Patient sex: M
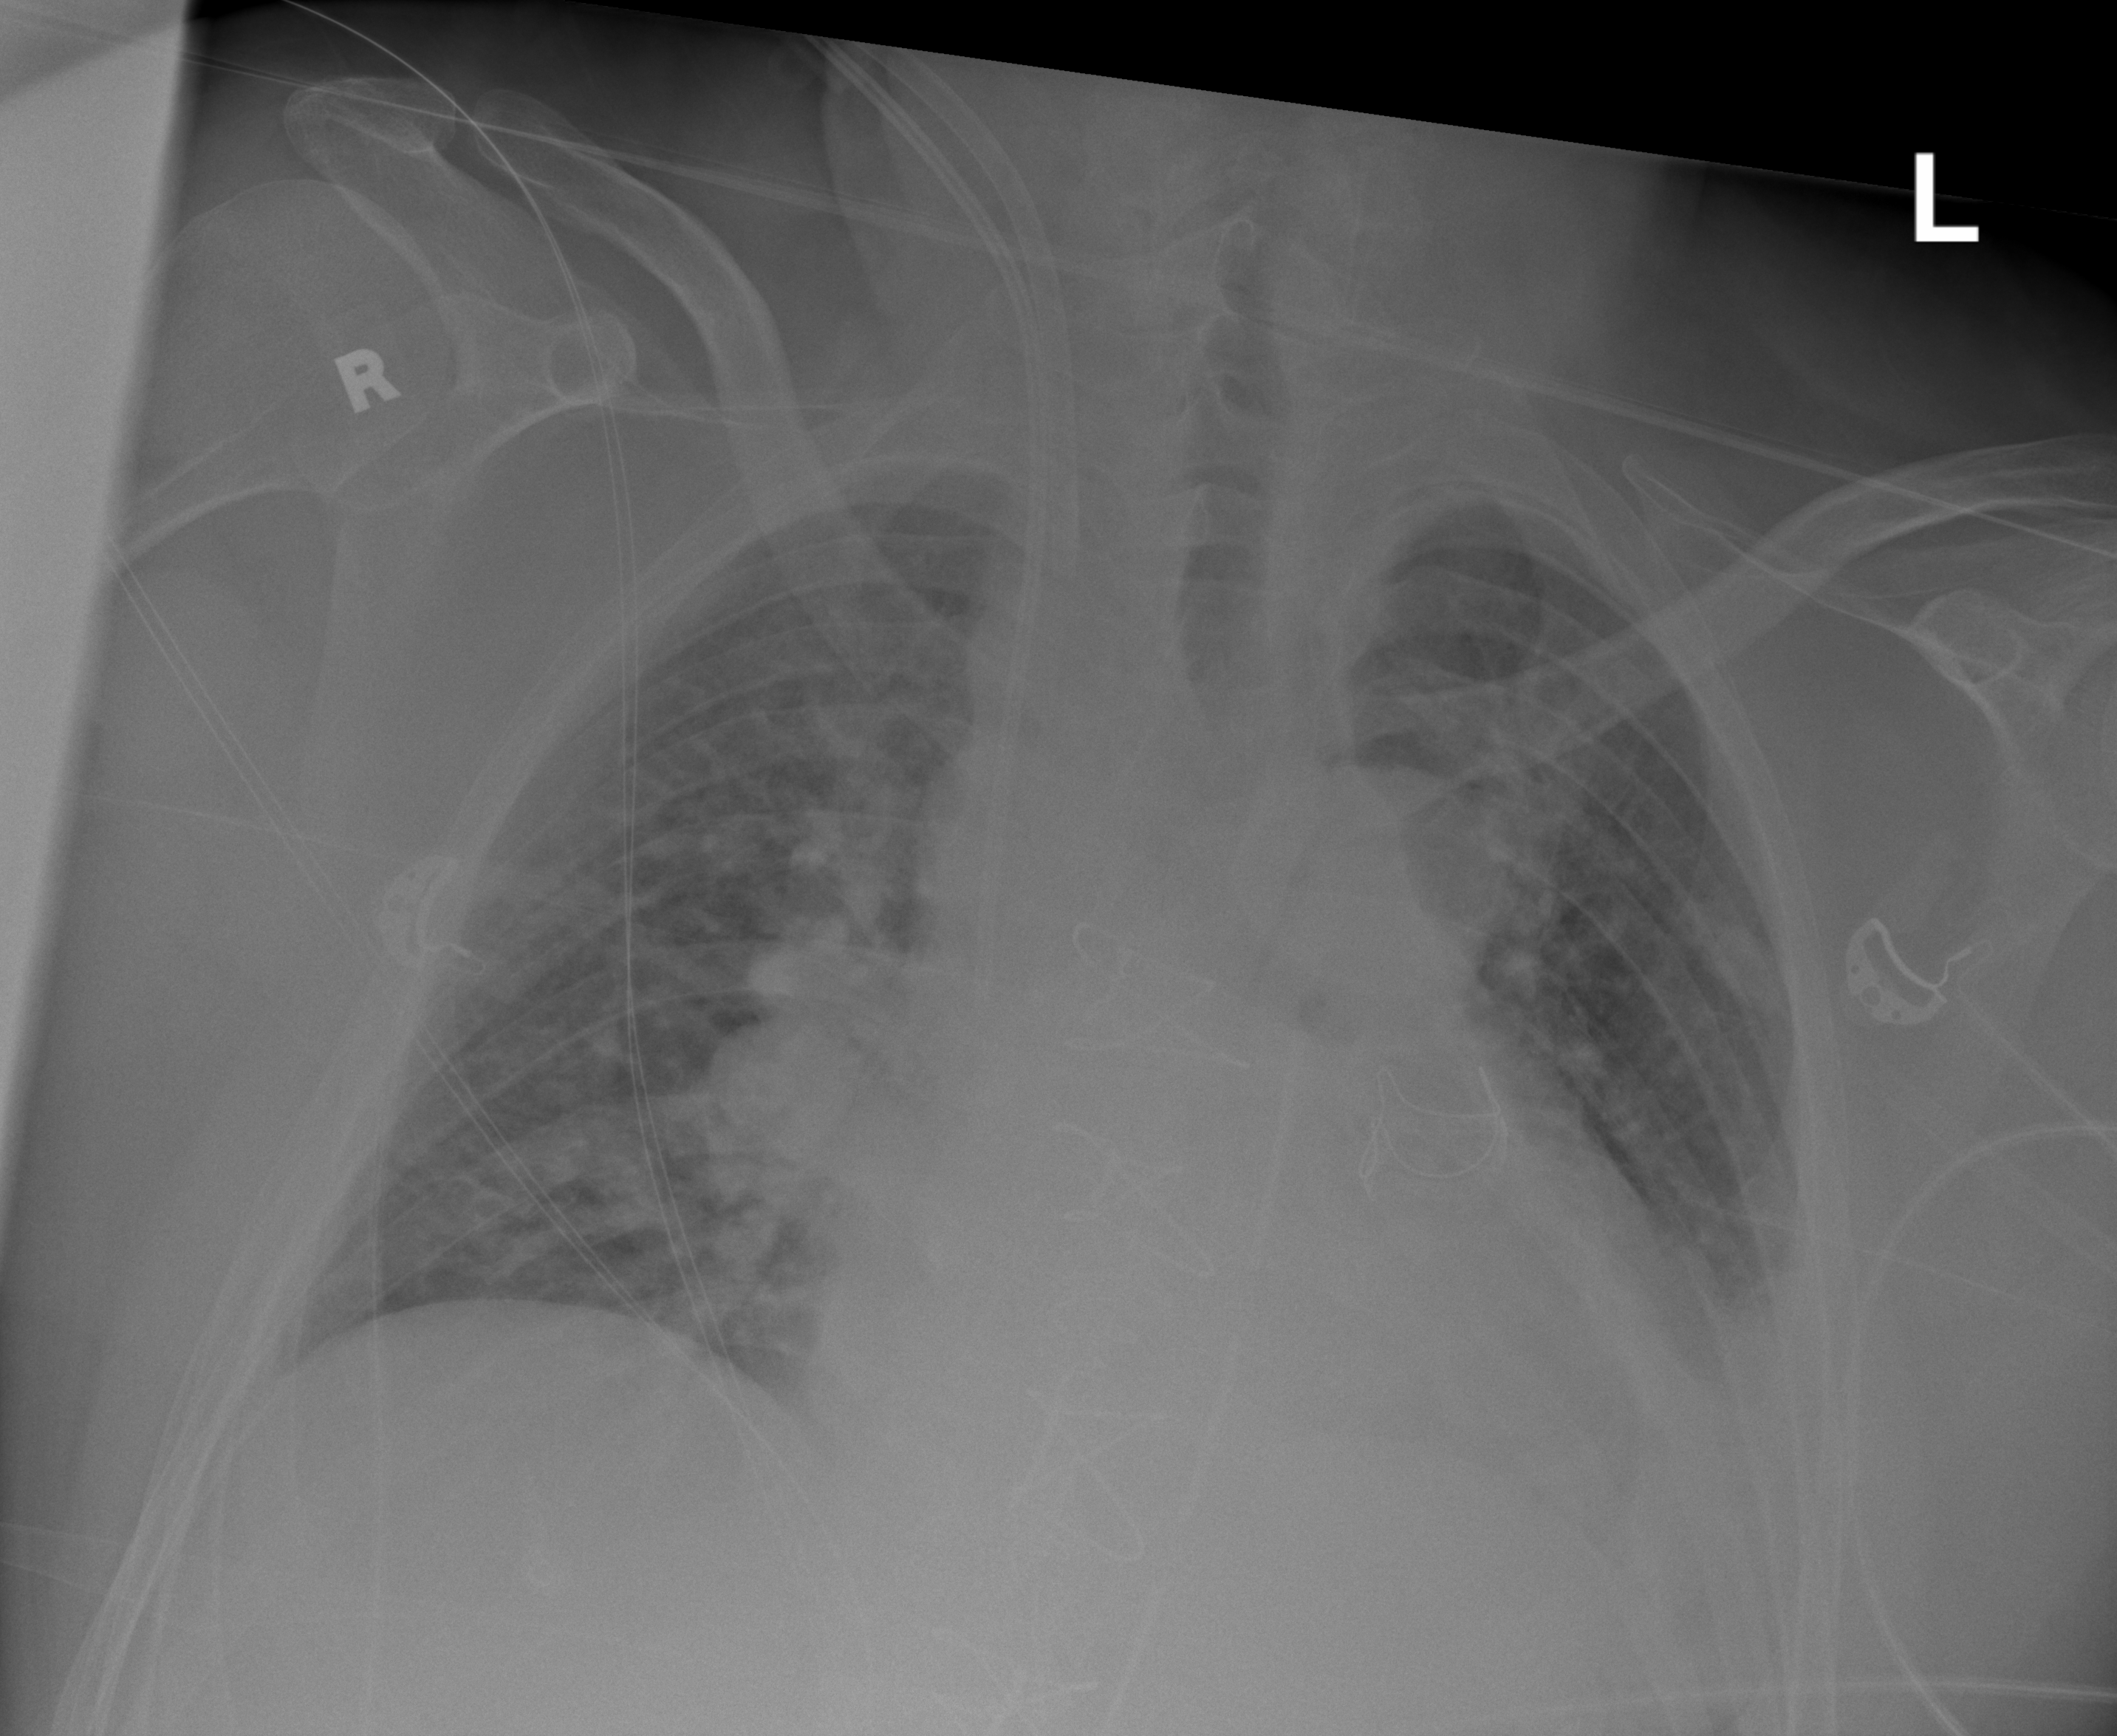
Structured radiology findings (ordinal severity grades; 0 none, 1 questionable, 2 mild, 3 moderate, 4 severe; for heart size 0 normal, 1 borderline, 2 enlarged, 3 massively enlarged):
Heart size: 2
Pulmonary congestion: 2
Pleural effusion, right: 0
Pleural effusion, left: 1
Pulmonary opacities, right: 0
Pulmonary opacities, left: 0
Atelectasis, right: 0
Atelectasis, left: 3